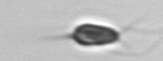
Label: Chrysochromulina